Question: I know Stack Overflow is not a code writing service, but I am really stuck with this one and I have no clue how I can draw a map like this:

Where the color code is based on the p-value; the smaller the p-value, the brighter the color. The size of the dot is determined by the percentage overlap.
I have data of 3 samples, like this:
'''
Sample1 Sample2 Sample3
Description percentage p-value Percentage p-value Percentage p-value
Trendy 0.1585 0 0.1646 1.11E-016 0.2397 6.41E-014
nonTrendy 0.219 5.55E-016 0.2203 9.84E-012
Specific 0.1713 9.99E-016 0.162 2.74E-011 0.1838 1.73E-012
nonspecific 0.2119 3.02E-013 0.1356 <PHONE> 0.2044 1.1E-011
Robotics 0.1632 7.85E-013 0.1263 0.<PHONE> 0.2158 0
human 0.2533 7.25E-012 0.1733 <PHONE> 0.2069 4.16E-008
'''
For each sample I have a percentage overlap(yes this percentage has not been multiplied by 100 so it is on scale of 1) and a p-value.
Also, few samples might have missing values (both for percentage and p-value). This happens due to absence of significant overlaps, as in the case of 'sample2' of 'nonTrendy'.
Please help me getting a figure like the one in attachment.
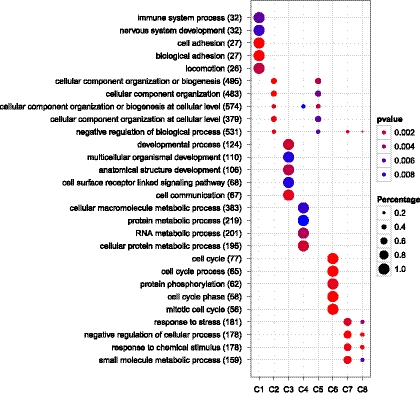
Answer: The following script creates a plot in R. It does not exactly look like your example plot, but it can be modified.
'''
text <- "Sample1 Sample2 Sample3
Description percentage p-value Percentage p-value Percentage p-value
Trendy 0.1585 0 0.1646 1.11E-016 0.2397 6.41E-014
nonTrendy 0.219 5.55E-016 NA NA 0.2203 9.84E-012
Specific 0.1713 9.99E-016 0.162 2.74E-011 0.1838 1.73E-012
nonspecific 0.2119 3.02E-013 0.1356 <PHONE> 0.2044 1.1E-011
Robotics 0.1632 7.85E-013 0.1263 0.<PHONE> 0.2158 0
human 0.2533 7.25E-012 0.1733 <PHONE> 0.2069 4.16E-008"
'''
Note. Two 'NA's were added to the data.
'''
lines <- readLines(textConnection(text), 8)
strings <- strsplit(lines, " +")
sam <- strings[[1]]
des <- unlist(lapply(strings[-1], "[", 1))
coln <- sub("-", "", strings[[2]][-1][1:2])
val <- do.call(rbind, lapply(strings[-(1:2)], function(x) as.numeric(x[-1])))
perc <- as.vector(val[ , as.logical(seq(ncol(val)) %% 2)])
pval <- as.vector(val[ , !seq(ncol(val)) %% 2])
dat <- setNames(data.frame(des[-1], perc, pval), c(des[1], coln))
dat$sample <- rep(sam, each = nrow(val))
library(ggplot2)
ggplot(dat, aes(colour = pvalue, size = percentage,
x = sample, y = Description)) +
geom_point() +
theme_bw()
'''